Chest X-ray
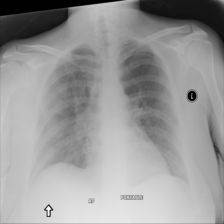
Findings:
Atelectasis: negative
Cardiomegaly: negative
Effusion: negative
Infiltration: negative
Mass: negative
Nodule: negative
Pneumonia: negative
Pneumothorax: negative
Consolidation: positive
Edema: negative
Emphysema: negative
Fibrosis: negative
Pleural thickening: negative
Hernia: negative